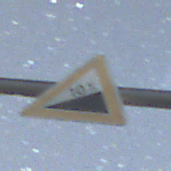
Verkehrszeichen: Steigung10
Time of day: Night
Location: Outdoor (Nature)
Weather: Clear
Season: NotSpecified
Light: Natural